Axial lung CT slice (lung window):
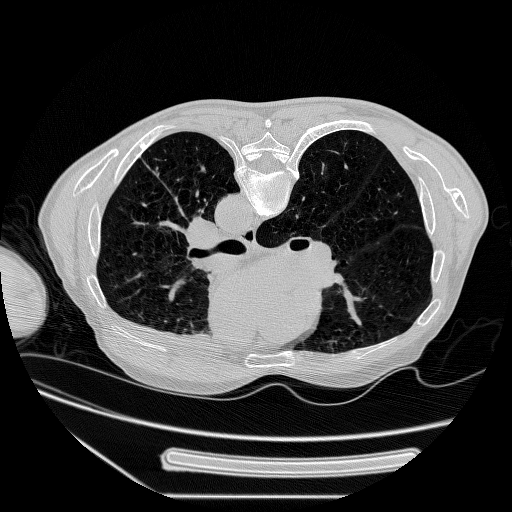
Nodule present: no